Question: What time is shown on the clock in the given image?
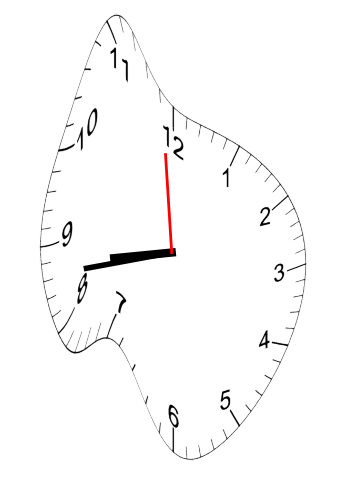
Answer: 08:42:59